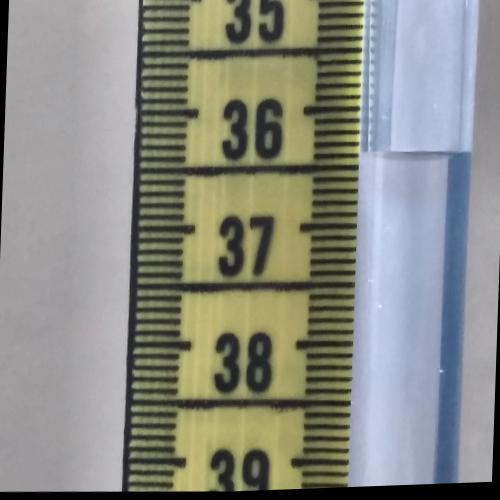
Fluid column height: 36.4 cm